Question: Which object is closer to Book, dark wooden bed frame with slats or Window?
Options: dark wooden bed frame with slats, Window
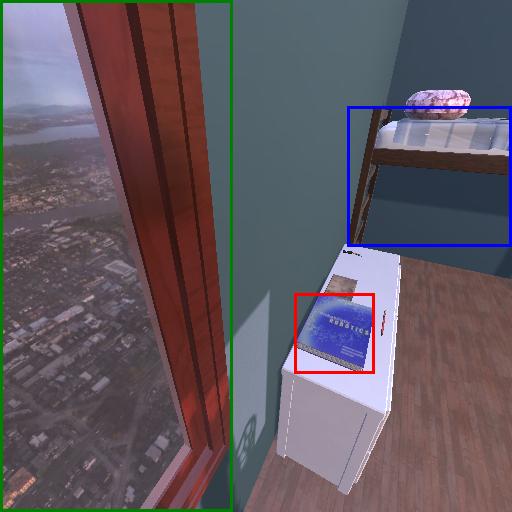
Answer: dark wooden bed frame with slats